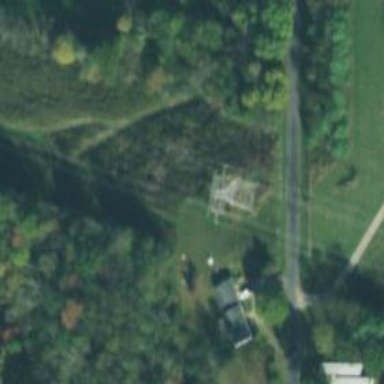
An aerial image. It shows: Lattice structure tower.